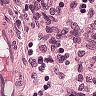
Metastatic tissue present: no